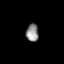
Tissue: prostate
Cell type: T cells
Senescence score: 0.3027
Nuclear area (px): 210
Mean DAPI intensity: 145.71